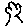
Label: tree